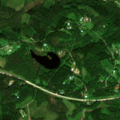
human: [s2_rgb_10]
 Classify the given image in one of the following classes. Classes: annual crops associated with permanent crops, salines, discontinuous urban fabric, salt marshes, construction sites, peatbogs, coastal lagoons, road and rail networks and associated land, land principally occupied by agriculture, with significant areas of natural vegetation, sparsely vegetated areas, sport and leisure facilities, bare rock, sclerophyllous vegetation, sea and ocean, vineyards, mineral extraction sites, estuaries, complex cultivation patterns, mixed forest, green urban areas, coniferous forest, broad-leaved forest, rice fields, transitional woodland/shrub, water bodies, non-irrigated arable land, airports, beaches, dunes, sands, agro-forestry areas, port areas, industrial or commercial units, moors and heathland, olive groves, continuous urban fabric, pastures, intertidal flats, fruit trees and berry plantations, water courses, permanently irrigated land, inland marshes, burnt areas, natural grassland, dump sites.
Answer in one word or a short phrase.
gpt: broad-leaved forest, mixed forest, transitional woodland/shrub